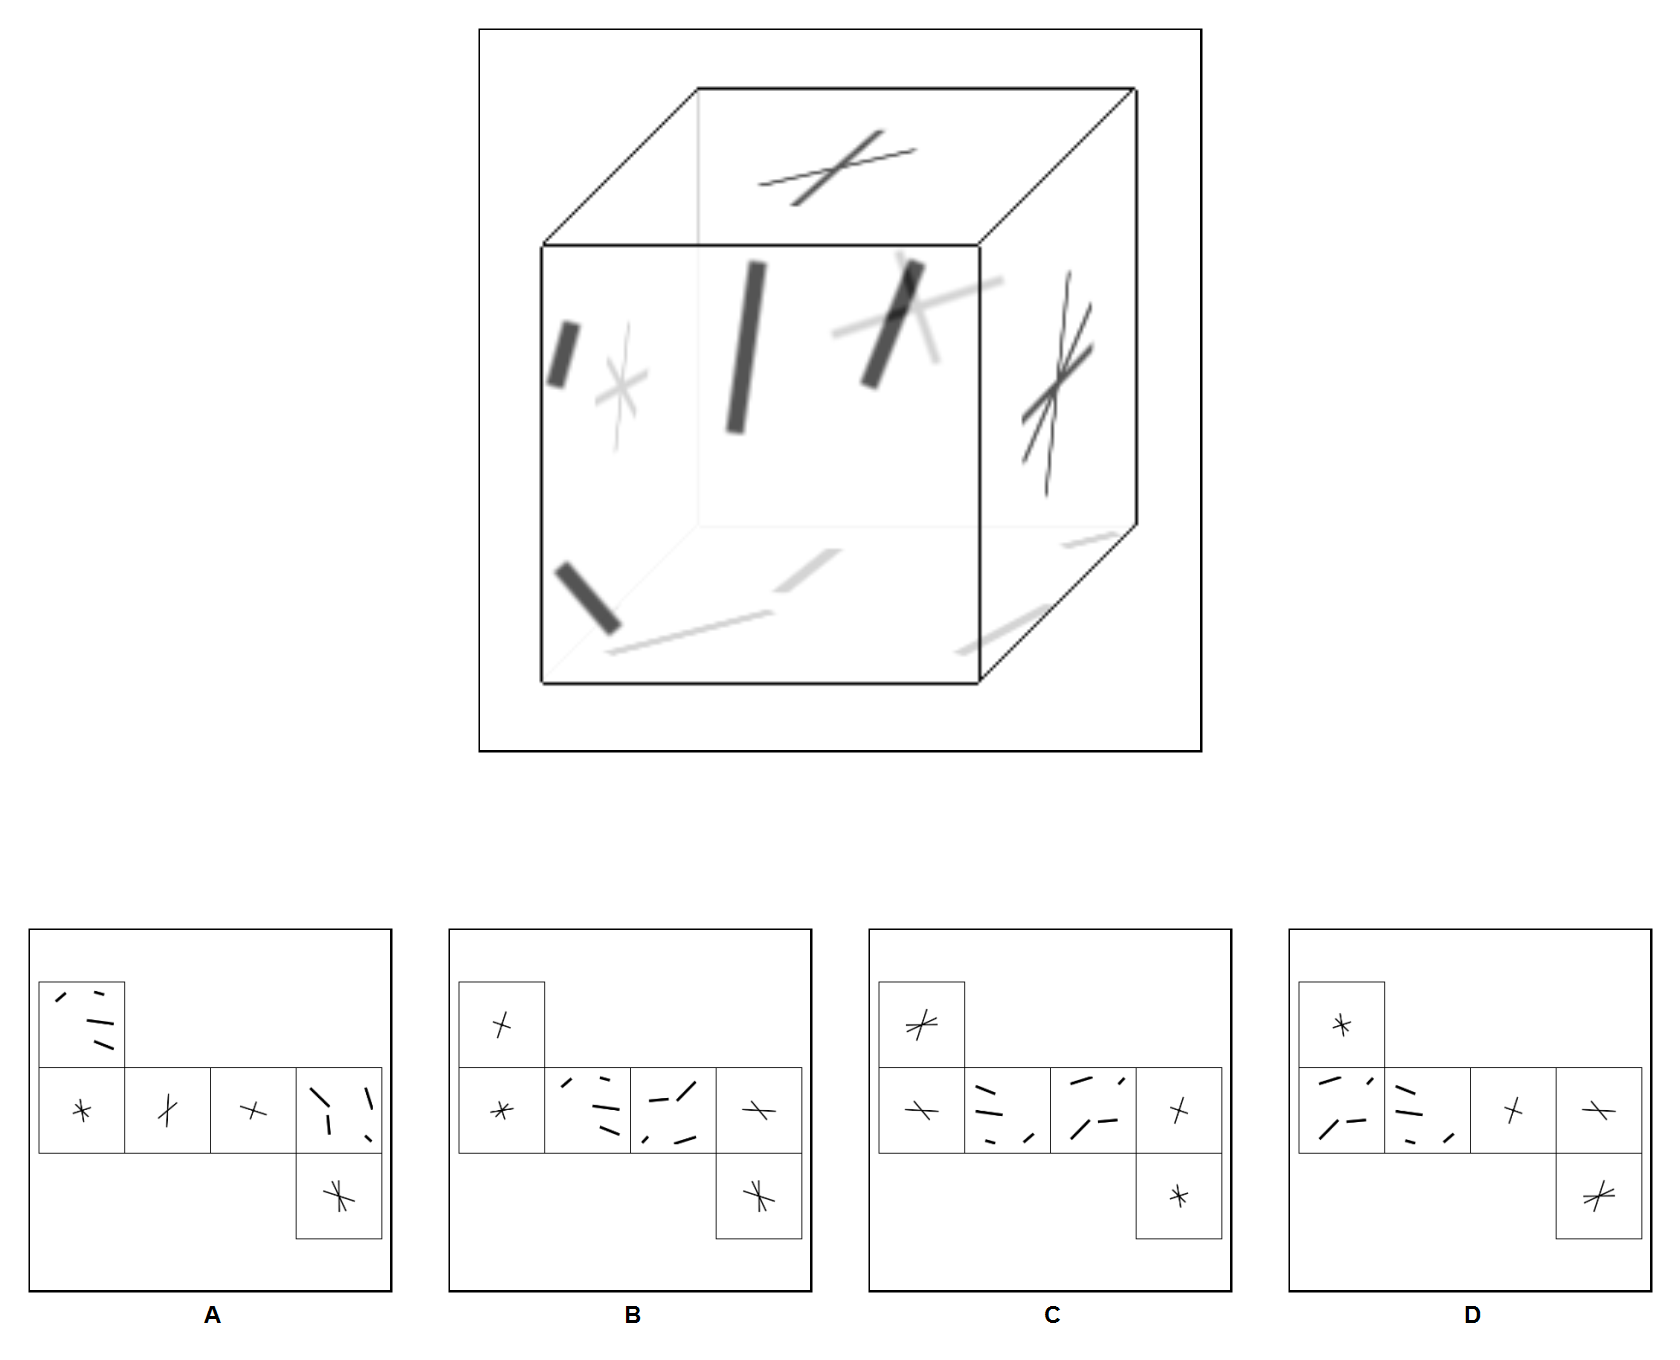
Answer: C